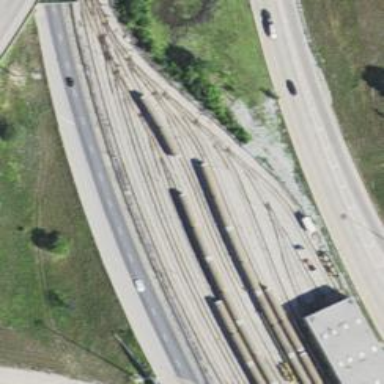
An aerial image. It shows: Yard area with electrified rail tracks.